Field crop: tomato
Growth stage: 1
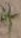
Species: solanum